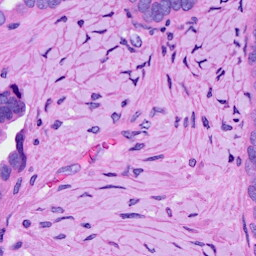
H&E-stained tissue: Ovarian